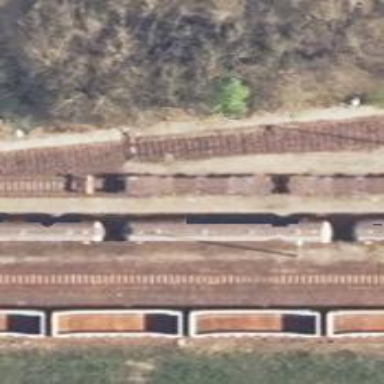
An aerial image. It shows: Railway switch.